Field crop: tomato
Growth stage: 1
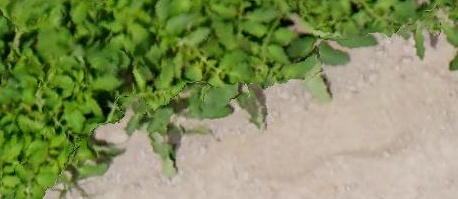
Species: tomato